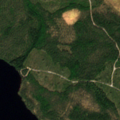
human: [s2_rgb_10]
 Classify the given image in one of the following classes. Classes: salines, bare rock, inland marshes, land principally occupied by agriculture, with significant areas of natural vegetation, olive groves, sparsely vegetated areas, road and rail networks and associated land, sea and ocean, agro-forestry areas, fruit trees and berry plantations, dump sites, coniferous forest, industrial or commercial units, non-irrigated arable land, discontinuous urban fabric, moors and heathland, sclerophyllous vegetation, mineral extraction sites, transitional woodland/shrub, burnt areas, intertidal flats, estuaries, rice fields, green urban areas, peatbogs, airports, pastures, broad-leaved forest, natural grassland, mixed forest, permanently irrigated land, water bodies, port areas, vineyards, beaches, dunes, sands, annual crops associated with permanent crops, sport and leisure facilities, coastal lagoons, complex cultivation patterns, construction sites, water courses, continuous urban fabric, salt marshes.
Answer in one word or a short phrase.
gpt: coniferous forest, transitional woodland/shrub, water bodies